Question: I'm trying to build a dynamic grid style calculator so users can build up the cost of something, they can add as many rows as needed to capture all the component details. What I need to do now is make my jQuery dynamic too, so it calculates each 'Total' and 'Line Total' for each row that's added. As I've got the code at the moment it only works for the first row of the calculator

'''
$(document).ready(function () {
$('.used-amount input[type="text"]')
.on("propertychange, change, keyup, paste, input", function () {
var usedtotal = $(this).val() * $('.used-cost input[type="text"]').val();
$('.used-total').text(usedtotal);
});
$('.used-cost input[type="text"]')
.on("propertychange, change, keyup, paste, input", function () {
var usedtotal = $(this).val() * $('.used-amount input[type="text"]').val();
$('.used-total').text(usedtotal);
});
$('.wastage-cost input[type="text"]')
.on("propertychange, change, keyup, paste, input", function () {
var usedtotal = $(this).val() * $('.wastage-amount input[type="text"]').val();
$('.wastage-total').text(usedtotal);
});
$('.wastage-cost input[type="text"]')
.on("propertychange, change, keyup, paste, input", function () {
var usedtotal = $(this).val() * $('.wastage-amount input[type="text"]').val();
$('.wastage-total').text(usedtotal);
});
$('.calculator input[type="text"]')
.on("propertychange, change, keyup, paste, input", function () {
var linetotal =
($('.used-amount input[type="text"]').val()
* $('.used-cost input[type="text"]').val())
+ ($('.wastage-amount input[type="text"]').val()
* $('.wastage-cost input[type="text"]').val())
$('.line-total').text(linetotal);
});
});
'''
and each row is a razor partial view:
'''
@model TheWorkshop.Web.Models.Edit.CalculatorViewModel
<tr class="calculator-detail">
<td class="component-type">@Html.EnumDropDownListify("ComponentType", @Model.ComponentType)</td>
<td class="component">@Html.DropDownListFor(model => model.SelectedComponentId, Model.ComponentSelectList, "Select...")</td>
<td class="used-amount">@Html.EditorFor(model => model.UsedAmount)</td>
<td class="used-cost">@Html.EditorFor(model => model.UsedCost)</td>
<td class="used-total"></td>
<td class="wastage-amount">@Html.EditorFor(model => model.WastageAmount)</td>
<td class="wastage-cost">@Html.EditorFor(model => model.WastageCost)</td>
<td class="wastage-total"></td>
<td class="line-total"></td>
</tr>
'''
which I'm adding when the button is clicked
'''
$(document).ready(function ($) {
$("button").click(function () {
$.get('@Url.Action("AddCalculatorRow", "Workshop",
new { id = Model.Id } )', function (data) {
$(data).hide().appendTo('.calculator tbody').fadeIn(2000);
});
});
});
'''
and the Controller
'''
public ActionResult AddCalculatorRow()
{
var components = Session.QueryOver<Component>()
.OrderBy(c => c.Name).Asc.List<Component>();
var modelView = new CalculatorViewModel() { Components = components };
return PartialView("_CalculatorRow", modelView);
}
'''
I've got the Used & Cost total and the Wastage & Cost total working. But can't seem to get LineTotal working and following @JeffB's comments it now looks like this:
'''
$(document)
.on("propertychange, change, keyup, paste, input",
'.calculator input[type="text"]', function () {
var linetotal =
($(this).parent().siblings('.used-amount').find('input').val() *
$(this).parent().siblings('.used-cost').find('input').val())
+ ($(this).parent().siblings('.wastage-amount').find('input').val() *
$(this).parent().siblings('.wastage-cost').find('input').val());
$(this).parent().siblings('.line-total').text(usedtotal);
});
'''
That'll teach me for copy & pasting...
The mistake in my code above is that I've assigned the total of all 4 cells to a 'linetotal' variable but when updating the 'line-total' cell have 'usedtotal', which is nothing! Changing that to the linetotal variable fixed it and now all cells calculate correctly.
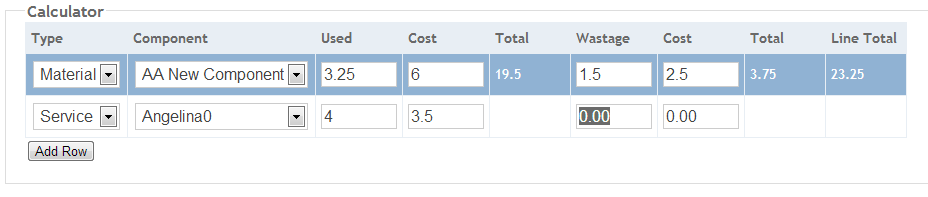
Answer: You are using the non-delegated version of on() that does not bind to UI elements added after the call is made. Try changing
'''
$('.used-amount input[type="text"]')
.on("propertychange, change, keyup, paste, input", function () {
var usedtotal = $(this).val() * $('.used-cost input[type="text"]').val();
$('.used-total').text(usedtotal);
});
'''
to
'''
$(document)
.on("propertychange, change, keyup, paste, input",
'.used-amount input[type="text"]', function () {
var usedtotal = $(this).val() * $('.used-cost input[type="text"]').val();
$('.used-total').text(usedtotal);
});
'''
For more, see the section in
<URL>